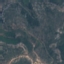
Land use / land cover: HerbaceousVegetation